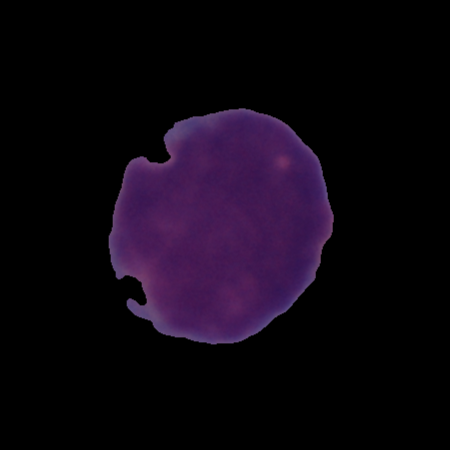
Label: cancer